Chest X-ray. View position: PA
Patient age: 65
Patient sex: F
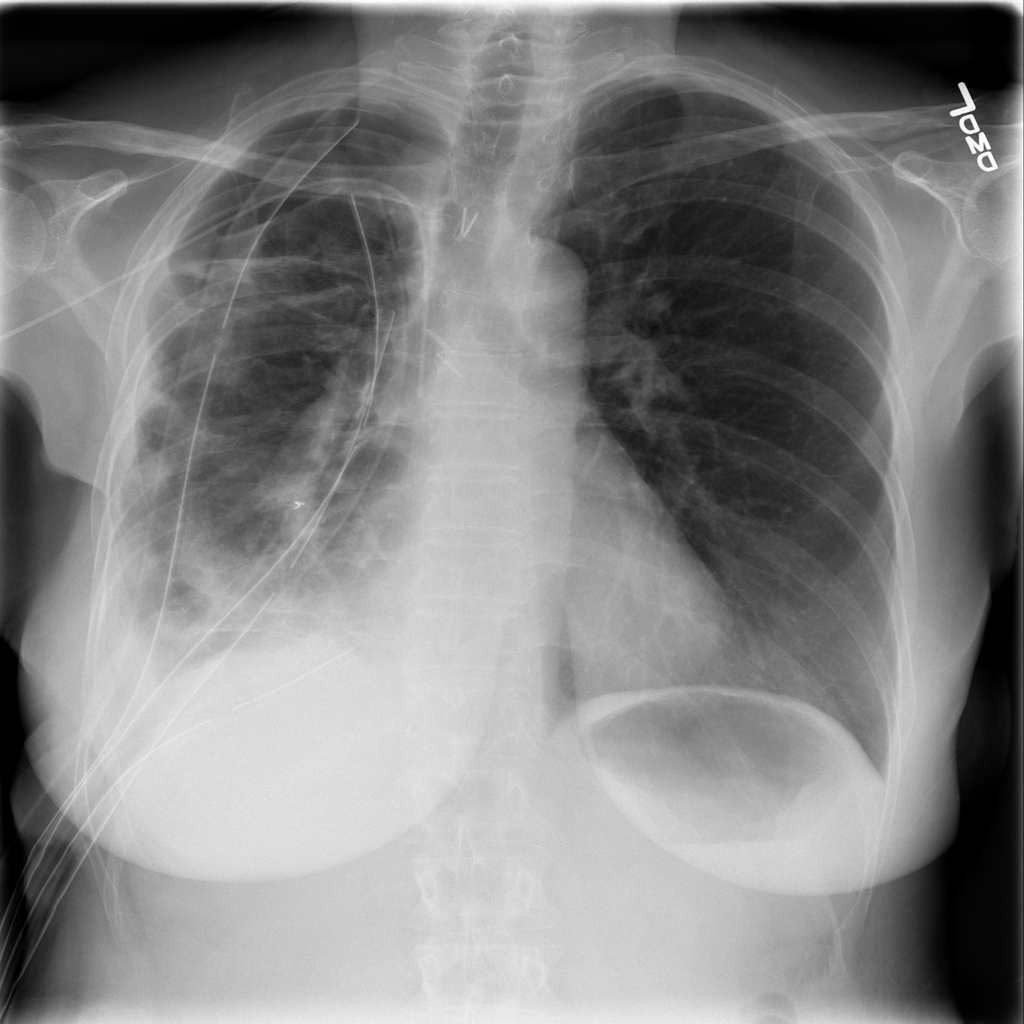
Finding: Pneumothorax